Group 1:
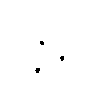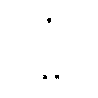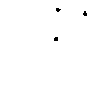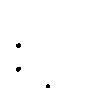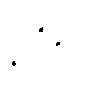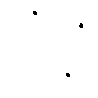
Group 2:
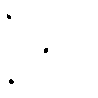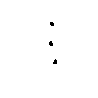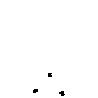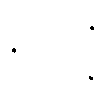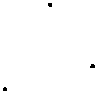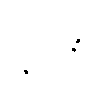
Rule separating the two groups: Circle that passes through points is contained within bounding box vs. not so.
Concepts: circle, imagined_entity
Author: Leo Crabbe